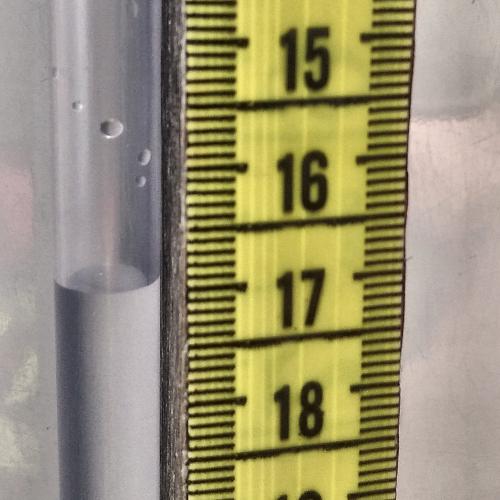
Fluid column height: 16.9 cm